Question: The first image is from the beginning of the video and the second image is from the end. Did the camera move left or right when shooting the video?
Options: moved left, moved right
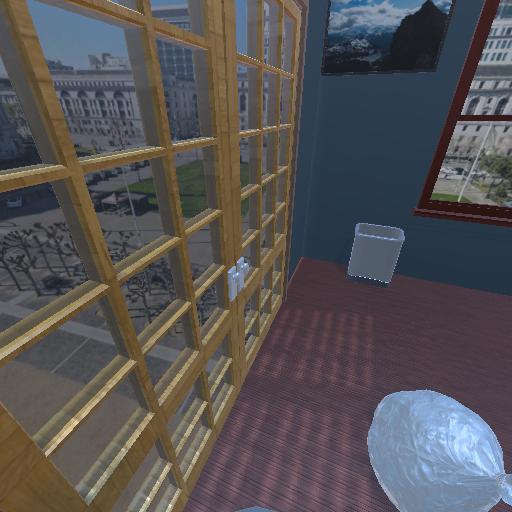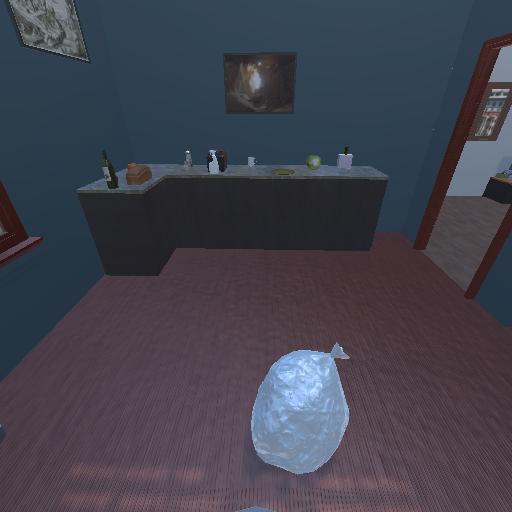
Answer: moved left